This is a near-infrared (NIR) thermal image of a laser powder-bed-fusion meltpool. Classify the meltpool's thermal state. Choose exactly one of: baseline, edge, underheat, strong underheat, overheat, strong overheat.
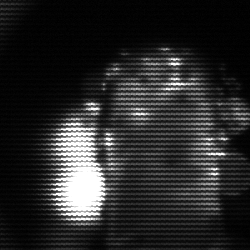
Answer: strong underheat